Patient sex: M
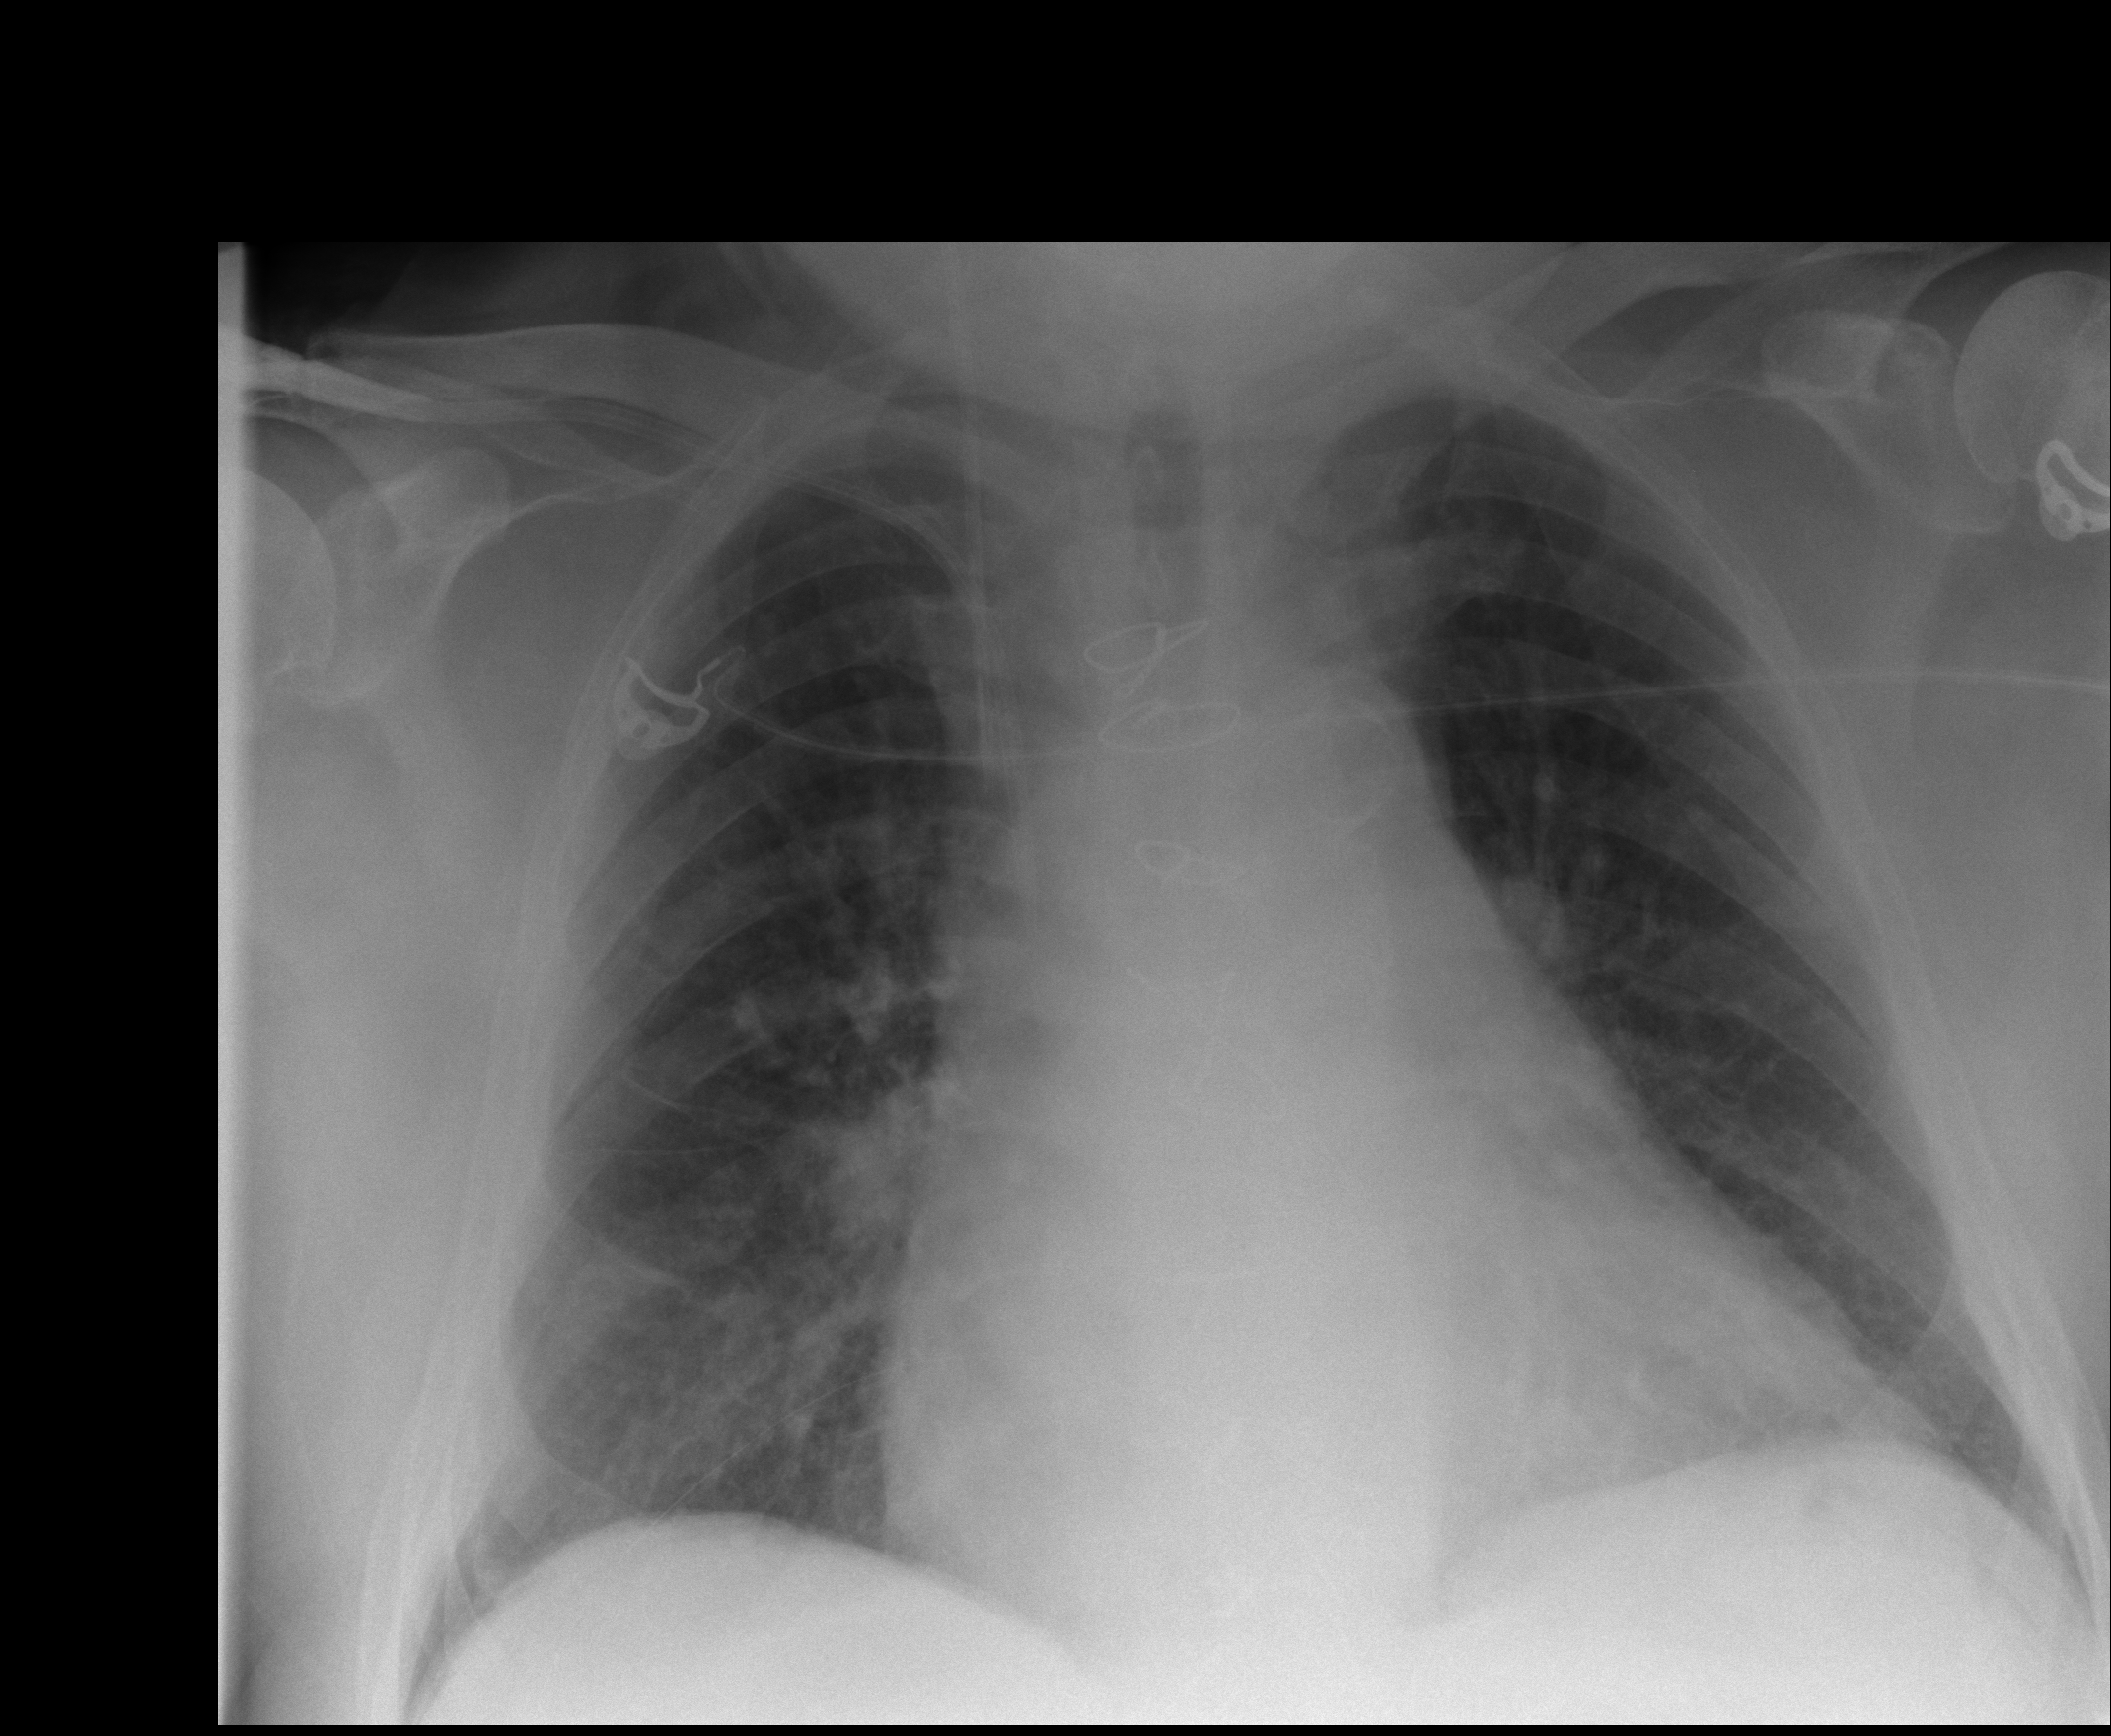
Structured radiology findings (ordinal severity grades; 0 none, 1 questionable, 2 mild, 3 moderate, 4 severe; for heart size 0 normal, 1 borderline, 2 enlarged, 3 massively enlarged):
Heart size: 2
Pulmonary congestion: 1
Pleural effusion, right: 0
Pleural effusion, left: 0
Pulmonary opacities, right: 0
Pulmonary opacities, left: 0
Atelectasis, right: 0
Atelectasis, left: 0